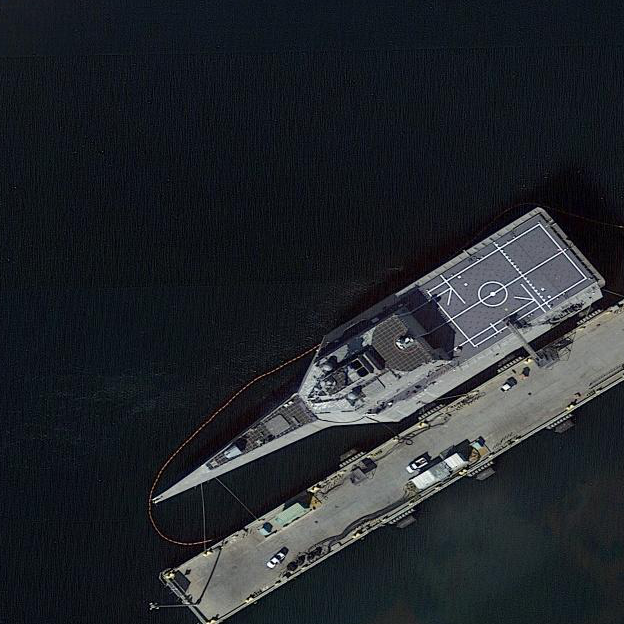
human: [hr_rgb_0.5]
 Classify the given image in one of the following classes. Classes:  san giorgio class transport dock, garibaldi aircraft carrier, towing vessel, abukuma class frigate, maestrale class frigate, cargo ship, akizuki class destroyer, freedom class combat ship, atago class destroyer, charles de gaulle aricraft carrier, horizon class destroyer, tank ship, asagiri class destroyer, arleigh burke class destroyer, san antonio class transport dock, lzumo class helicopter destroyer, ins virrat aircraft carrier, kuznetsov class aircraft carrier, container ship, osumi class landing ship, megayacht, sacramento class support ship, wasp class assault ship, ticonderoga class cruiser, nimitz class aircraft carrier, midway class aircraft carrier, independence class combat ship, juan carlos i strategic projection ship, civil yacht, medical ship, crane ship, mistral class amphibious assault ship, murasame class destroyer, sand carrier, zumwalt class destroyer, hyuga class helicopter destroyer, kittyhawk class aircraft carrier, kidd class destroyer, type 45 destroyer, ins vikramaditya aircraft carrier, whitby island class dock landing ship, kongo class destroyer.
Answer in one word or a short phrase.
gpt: Independence class combat ship